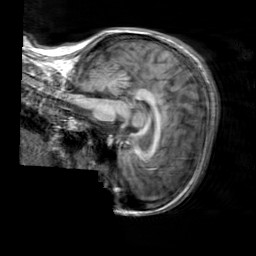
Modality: T1w
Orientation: sagittal
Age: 33
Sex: female
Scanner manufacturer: siemens
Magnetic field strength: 3 T
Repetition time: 2.3 s
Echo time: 0.00303 s